Question: Count the number of objects in the diagram.
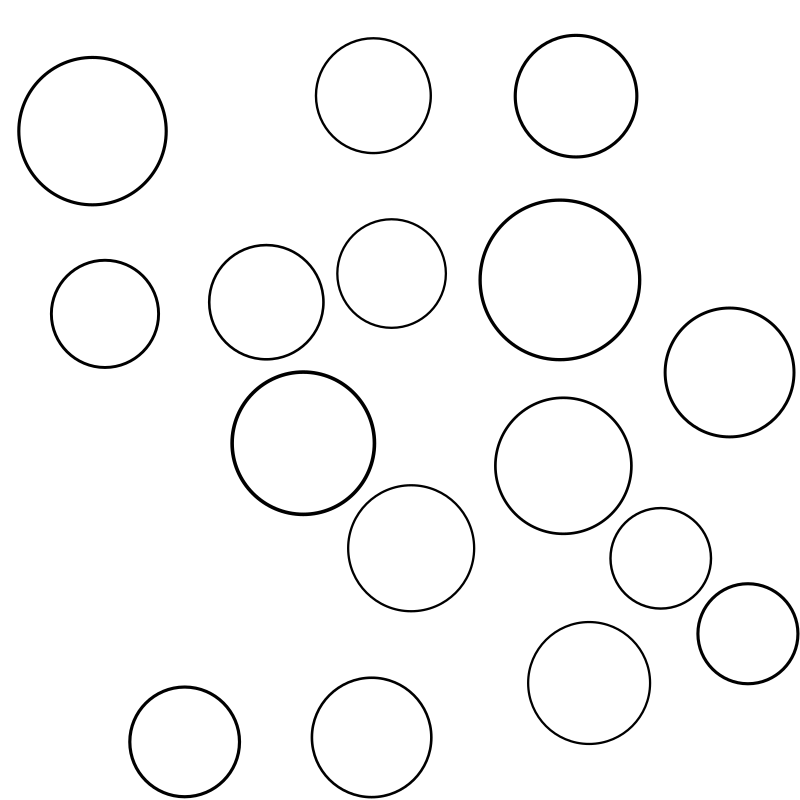
Answer: 16